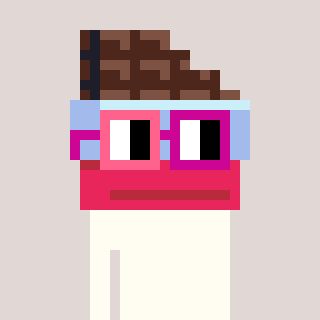
a pixel art character with square pink and red glasses, a chocolate-shaped head and a grayscale-colored body on a warm background